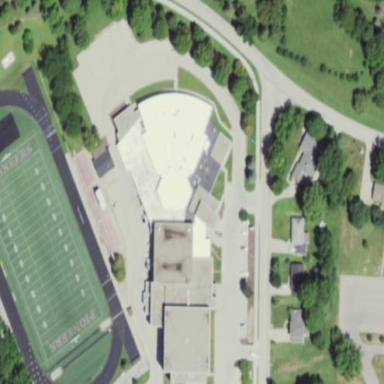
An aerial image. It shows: School building or complex.